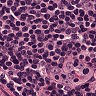
Metastatic tissue present: no